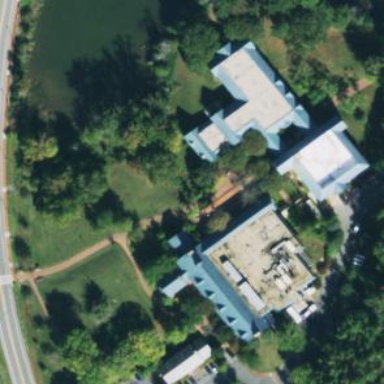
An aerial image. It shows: Building that serves as library.